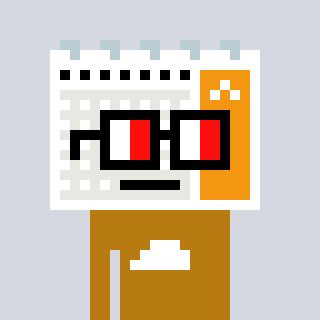
a pixel art character with square glasses with black frames and red eyes, a calendar-shaped head and a gold-colored body on a cool background